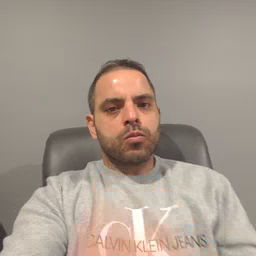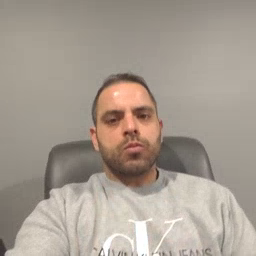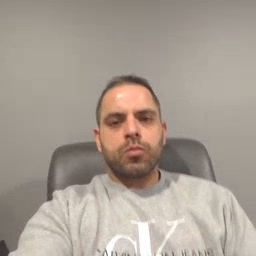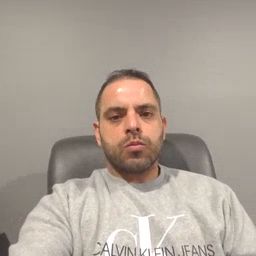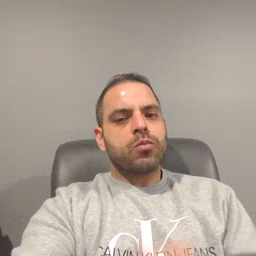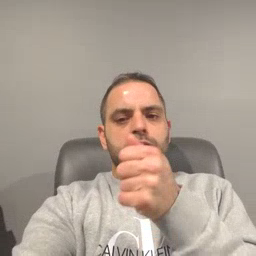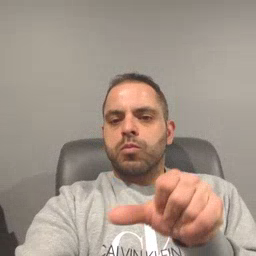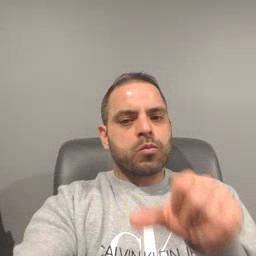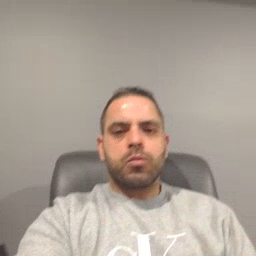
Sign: any